Question: I'm trying to find some peaks in Matlab, but the function 'findpeaks.m' doesn't have the width option. The peaks I want to be detected are in the balls. All the detected are in the red squares. As you can see they have a low width. Any help?

here's the code I use:
'''
[pk,lo] = findpeaks(ecg);
lo2 = zeros(size(lo));
for m = 1:length(lo) - 1
if (ecg(m) - ecg(m+1)) > 0.025
lo2(m) = lo(m);
end
end
p = find(lo2 == 0);
lo2(p) = [];
figure, plot(ecg);
hold on
plot(lo, ecg(lo), 'rs');
'''
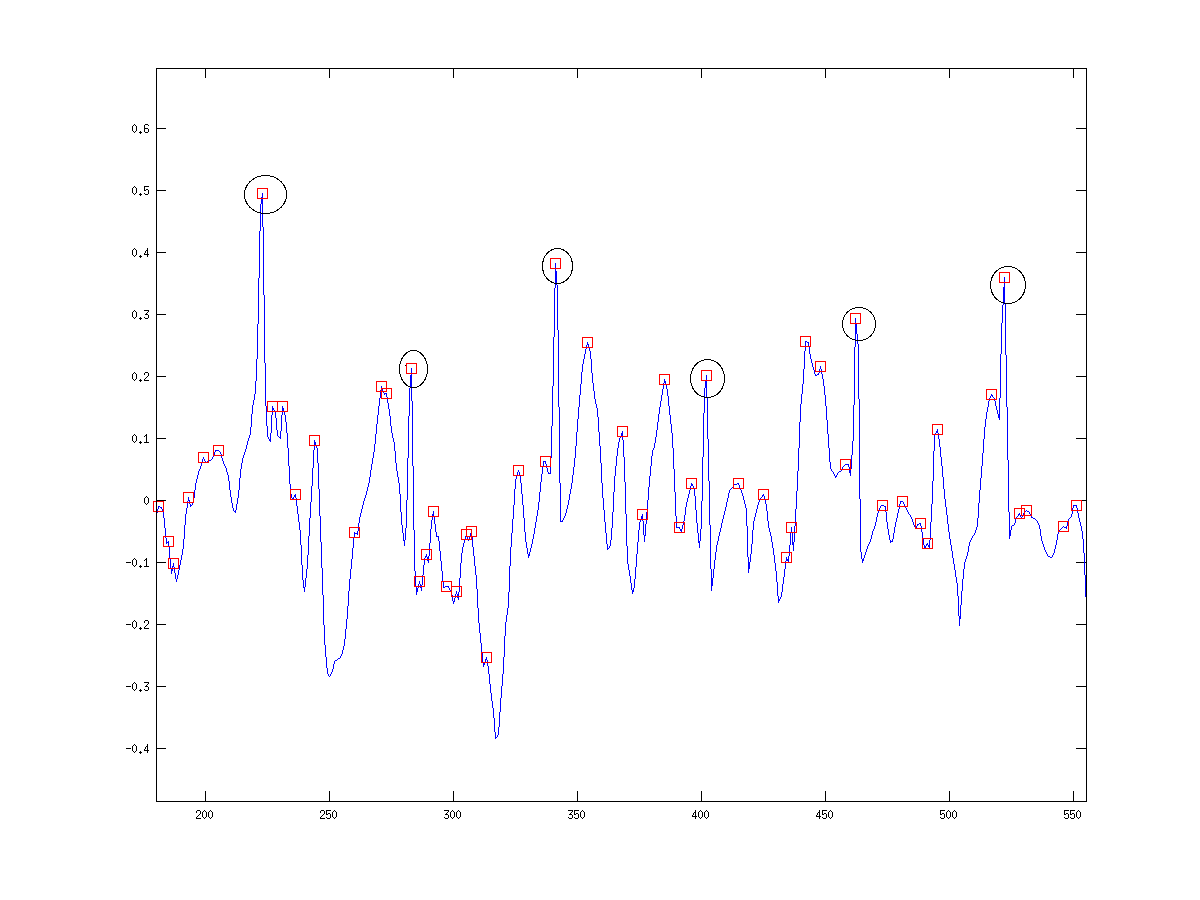
Answer: By the looks of it you want to characterise each peak in terms of amplitude and width, so that you can apply thresholds (or simmilar) to these values to select only those meeting your criteria (tall and thin).
One way you could do this is to fit a normal distribution to each peak, pegging the mean and amplitude to the value you have found already, and using an optimisation function to find the standard deviation (width of normal distribution).
So, you would need a function which calculates a representation of your data based on the sum of all the gaussian distributions you have, and an error function (mean squared error perhaps) then you just need to throw this into one of matlabs inbuilt optimisation/minimisation functions.
The optimal set of standard deviation parameters would give you the widths of each peak, or at least a good approximation.
Another method, based on Adiel's comment and which is perhaps more appropriate since it looks like you are working on ecg data, would be to also find the local minima (troughs) as well as the peaks. From this you could construct an approximate measure of 'thinness' by taking the x-axis distance between the troughs on either side of a given peak.